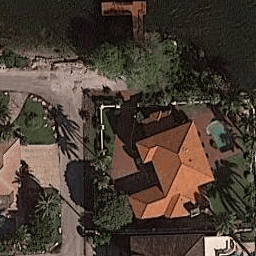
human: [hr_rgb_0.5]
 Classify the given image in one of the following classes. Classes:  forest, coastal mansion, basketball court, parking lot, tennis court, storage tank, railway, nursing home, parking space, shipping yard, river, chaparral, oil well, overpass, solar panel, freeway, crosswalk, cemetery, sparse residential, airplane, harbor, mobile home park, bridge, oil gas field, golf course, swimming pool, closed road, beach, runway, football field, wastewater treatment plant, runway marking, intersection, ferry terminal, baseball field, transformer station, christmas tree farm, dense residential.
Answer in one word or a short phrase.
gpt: coastal mansion